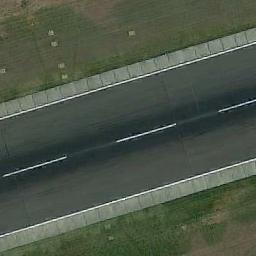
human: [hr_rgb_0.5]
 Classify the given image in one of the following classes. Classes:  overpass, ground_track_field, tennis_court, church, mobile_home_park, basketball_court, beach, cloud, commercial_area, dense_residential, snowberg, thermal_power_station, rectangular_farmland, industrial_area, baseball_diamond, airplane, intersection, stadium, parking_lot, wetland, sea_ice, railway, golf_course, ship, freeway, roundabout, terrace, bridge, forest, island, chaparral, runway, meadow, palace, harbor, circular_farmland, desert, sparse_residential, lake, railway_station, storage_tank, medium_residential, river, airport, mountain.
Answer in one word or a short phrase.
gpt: runway